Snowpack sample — Buffalo Mountain, Silverthorne, Colorado, USA (1/25/25, 10:11 AM MST)
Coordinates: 39.6222, -106.1139
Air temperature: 22 °F
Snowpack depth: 110 cm
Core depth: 20 cm
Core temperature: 48.2 °F
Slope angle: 12°, slope face: 102°
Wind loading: high
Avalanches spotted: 0
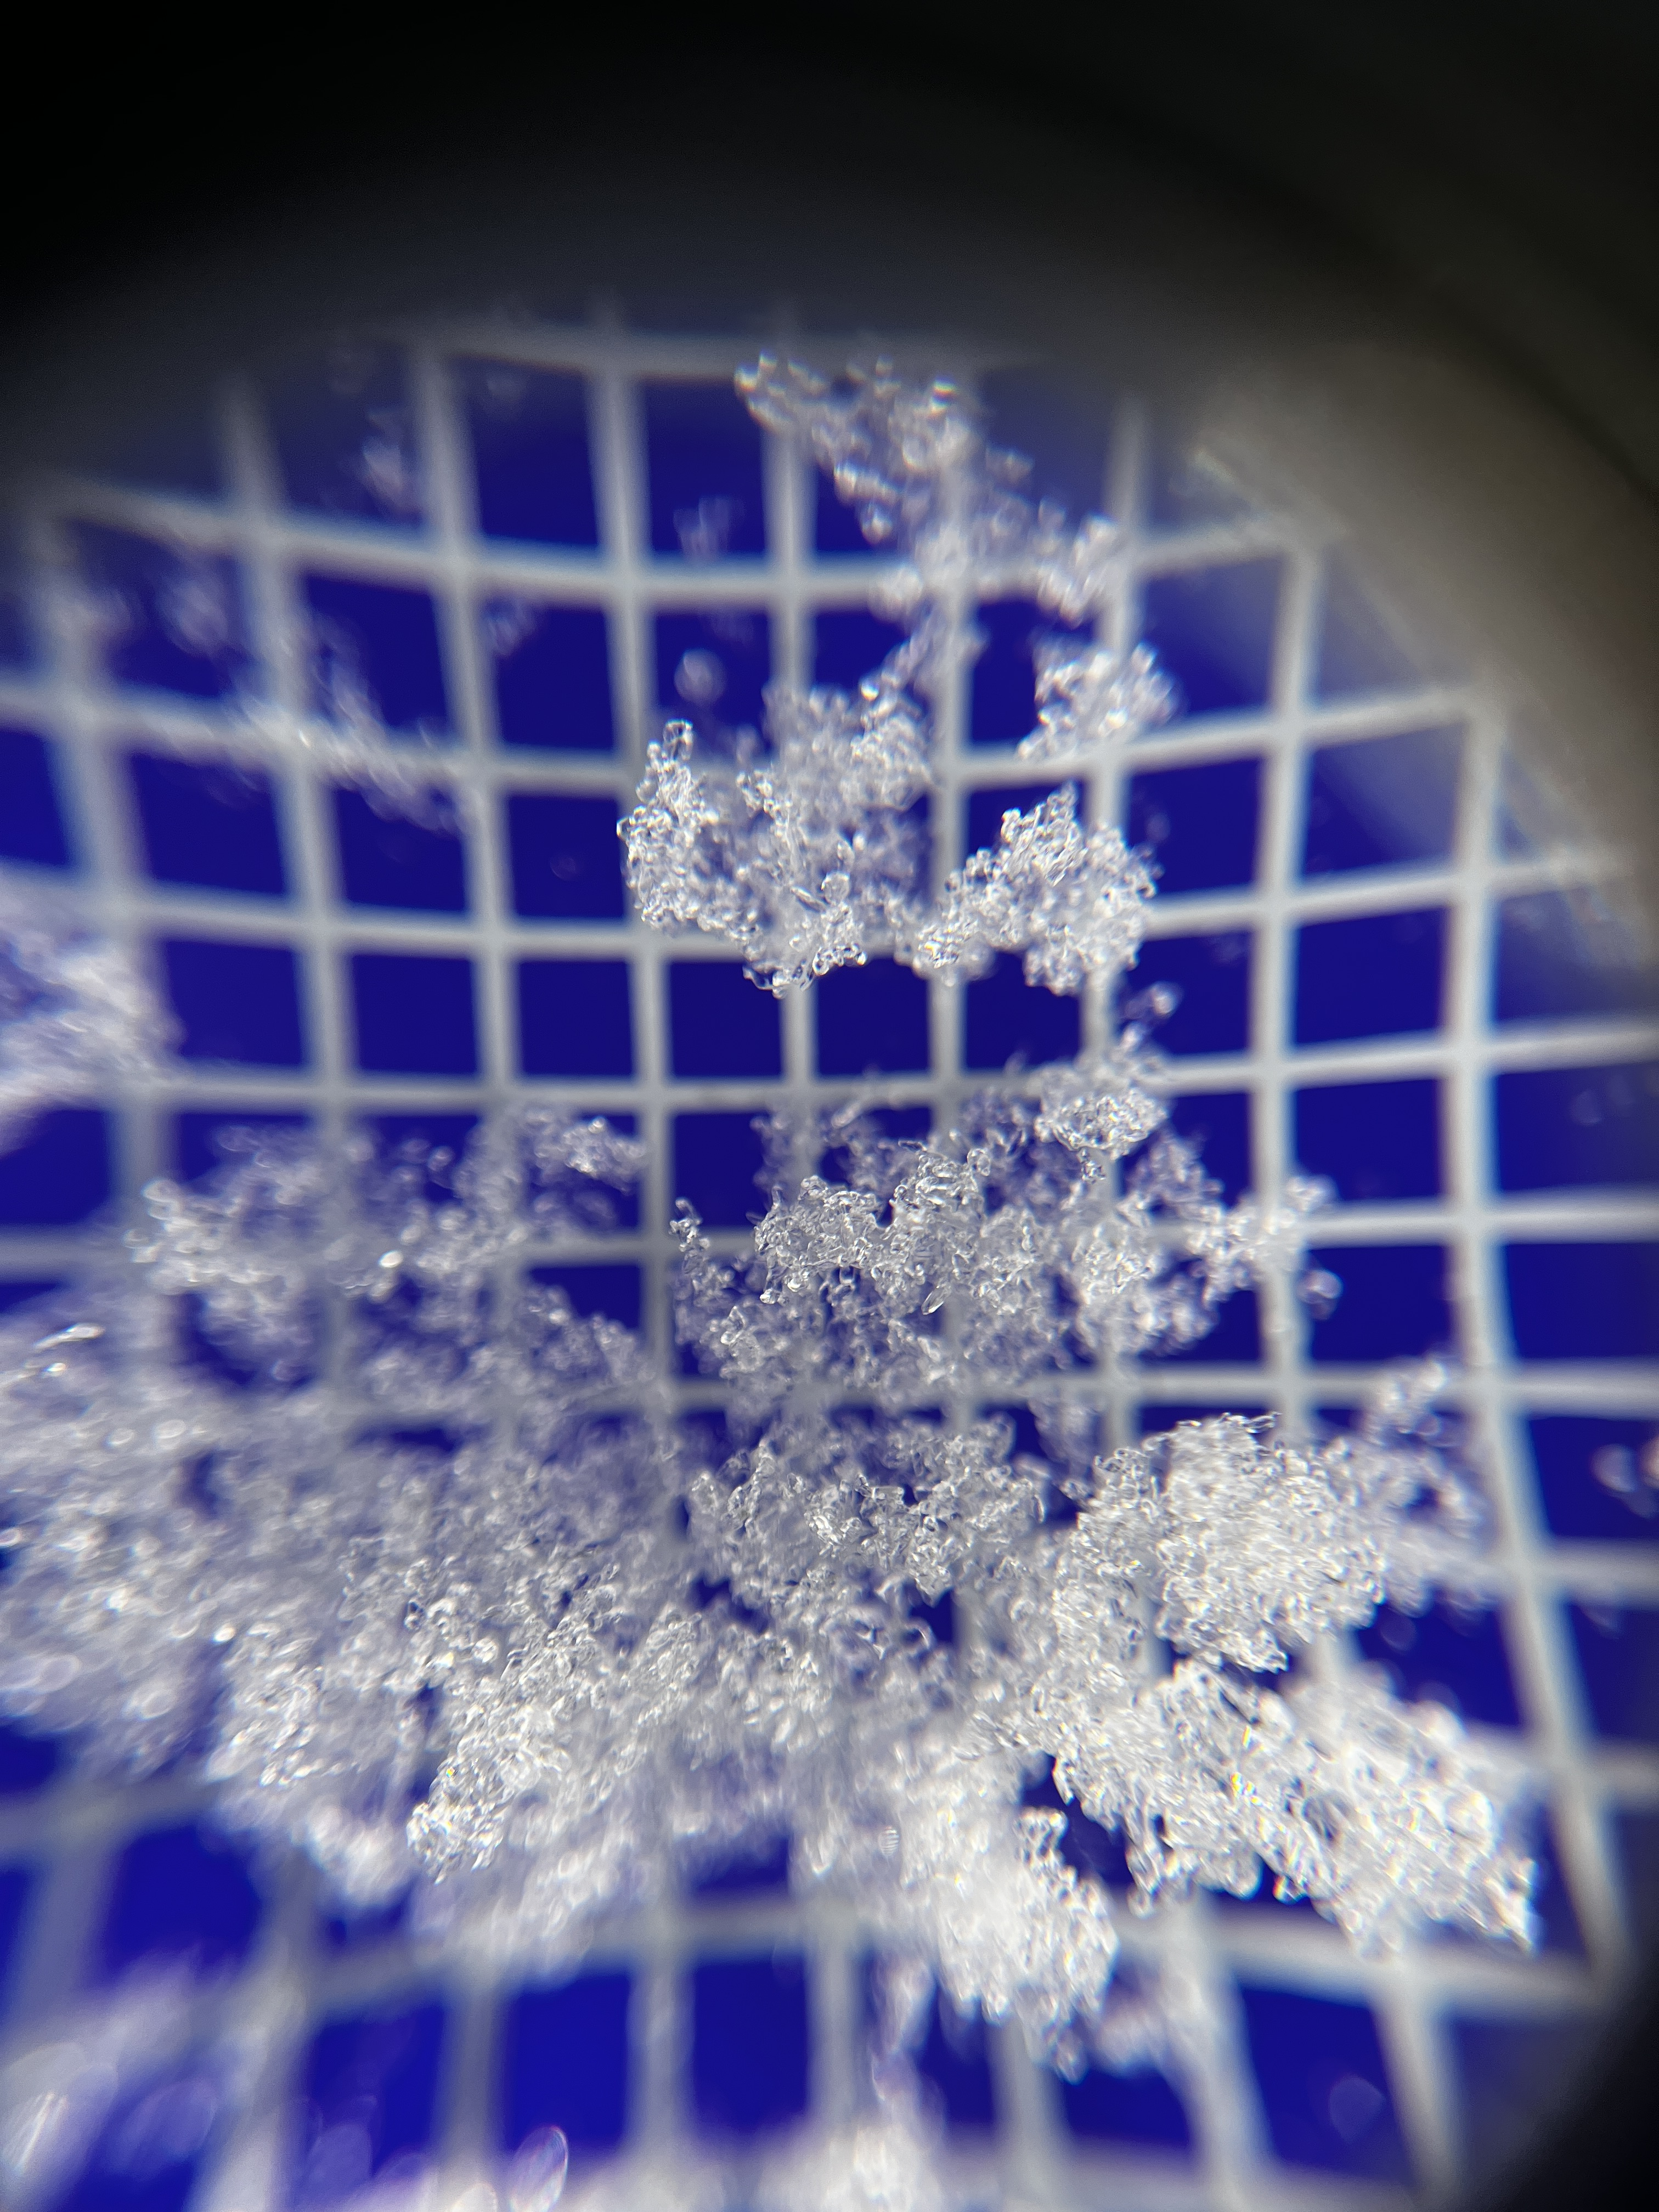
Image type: magnified_profile
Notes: No avalanches nearby, collected on the outskirts of a fire break 15 meters from the treeline, on way to Buffalo and Red Mountain